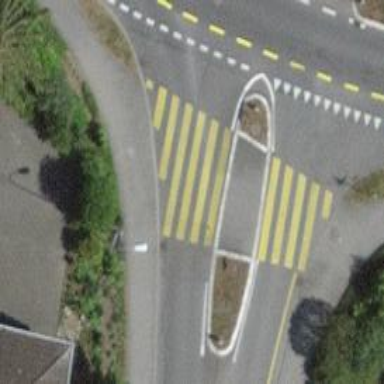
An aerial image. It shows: Kerb barrier.